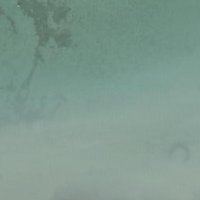
EUNIS habitat code: 14
Species observed at this site:
Gavia arctica